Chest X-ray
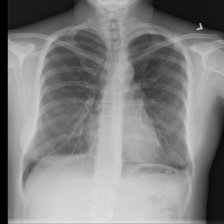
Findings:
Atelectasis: negative
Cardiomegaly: negative
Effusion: negative
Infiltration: negative
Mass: negative
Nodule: negative
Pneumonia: negative
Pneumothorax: negative
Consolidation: negative
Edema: negative
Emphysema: negative
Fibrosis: negative
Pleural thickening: negative
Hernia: negative